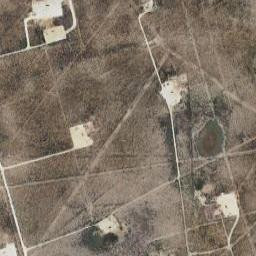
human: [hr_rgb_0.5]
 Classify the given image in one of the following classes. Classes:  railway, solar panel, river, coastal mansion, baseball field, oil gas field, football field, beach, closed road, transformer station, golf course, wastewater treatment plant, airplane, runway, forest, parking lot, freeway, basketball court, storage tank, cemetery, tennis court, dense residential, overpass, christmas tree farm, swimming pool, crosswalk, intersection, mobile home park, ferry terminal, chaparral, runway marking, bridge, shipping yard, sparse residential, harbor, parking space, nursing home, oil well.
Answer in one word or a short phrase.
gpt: oil gas field